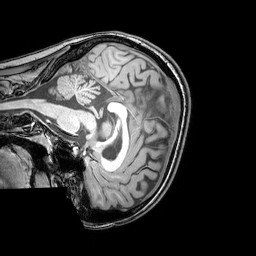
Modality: T1w
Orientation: sagittal
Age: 24
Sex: female
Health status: healthy
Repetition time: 0.081 s
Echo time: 0.037 s